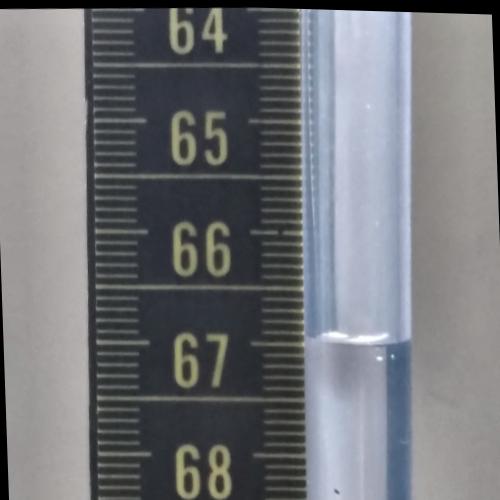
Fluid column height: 66.9 cm